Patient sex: M
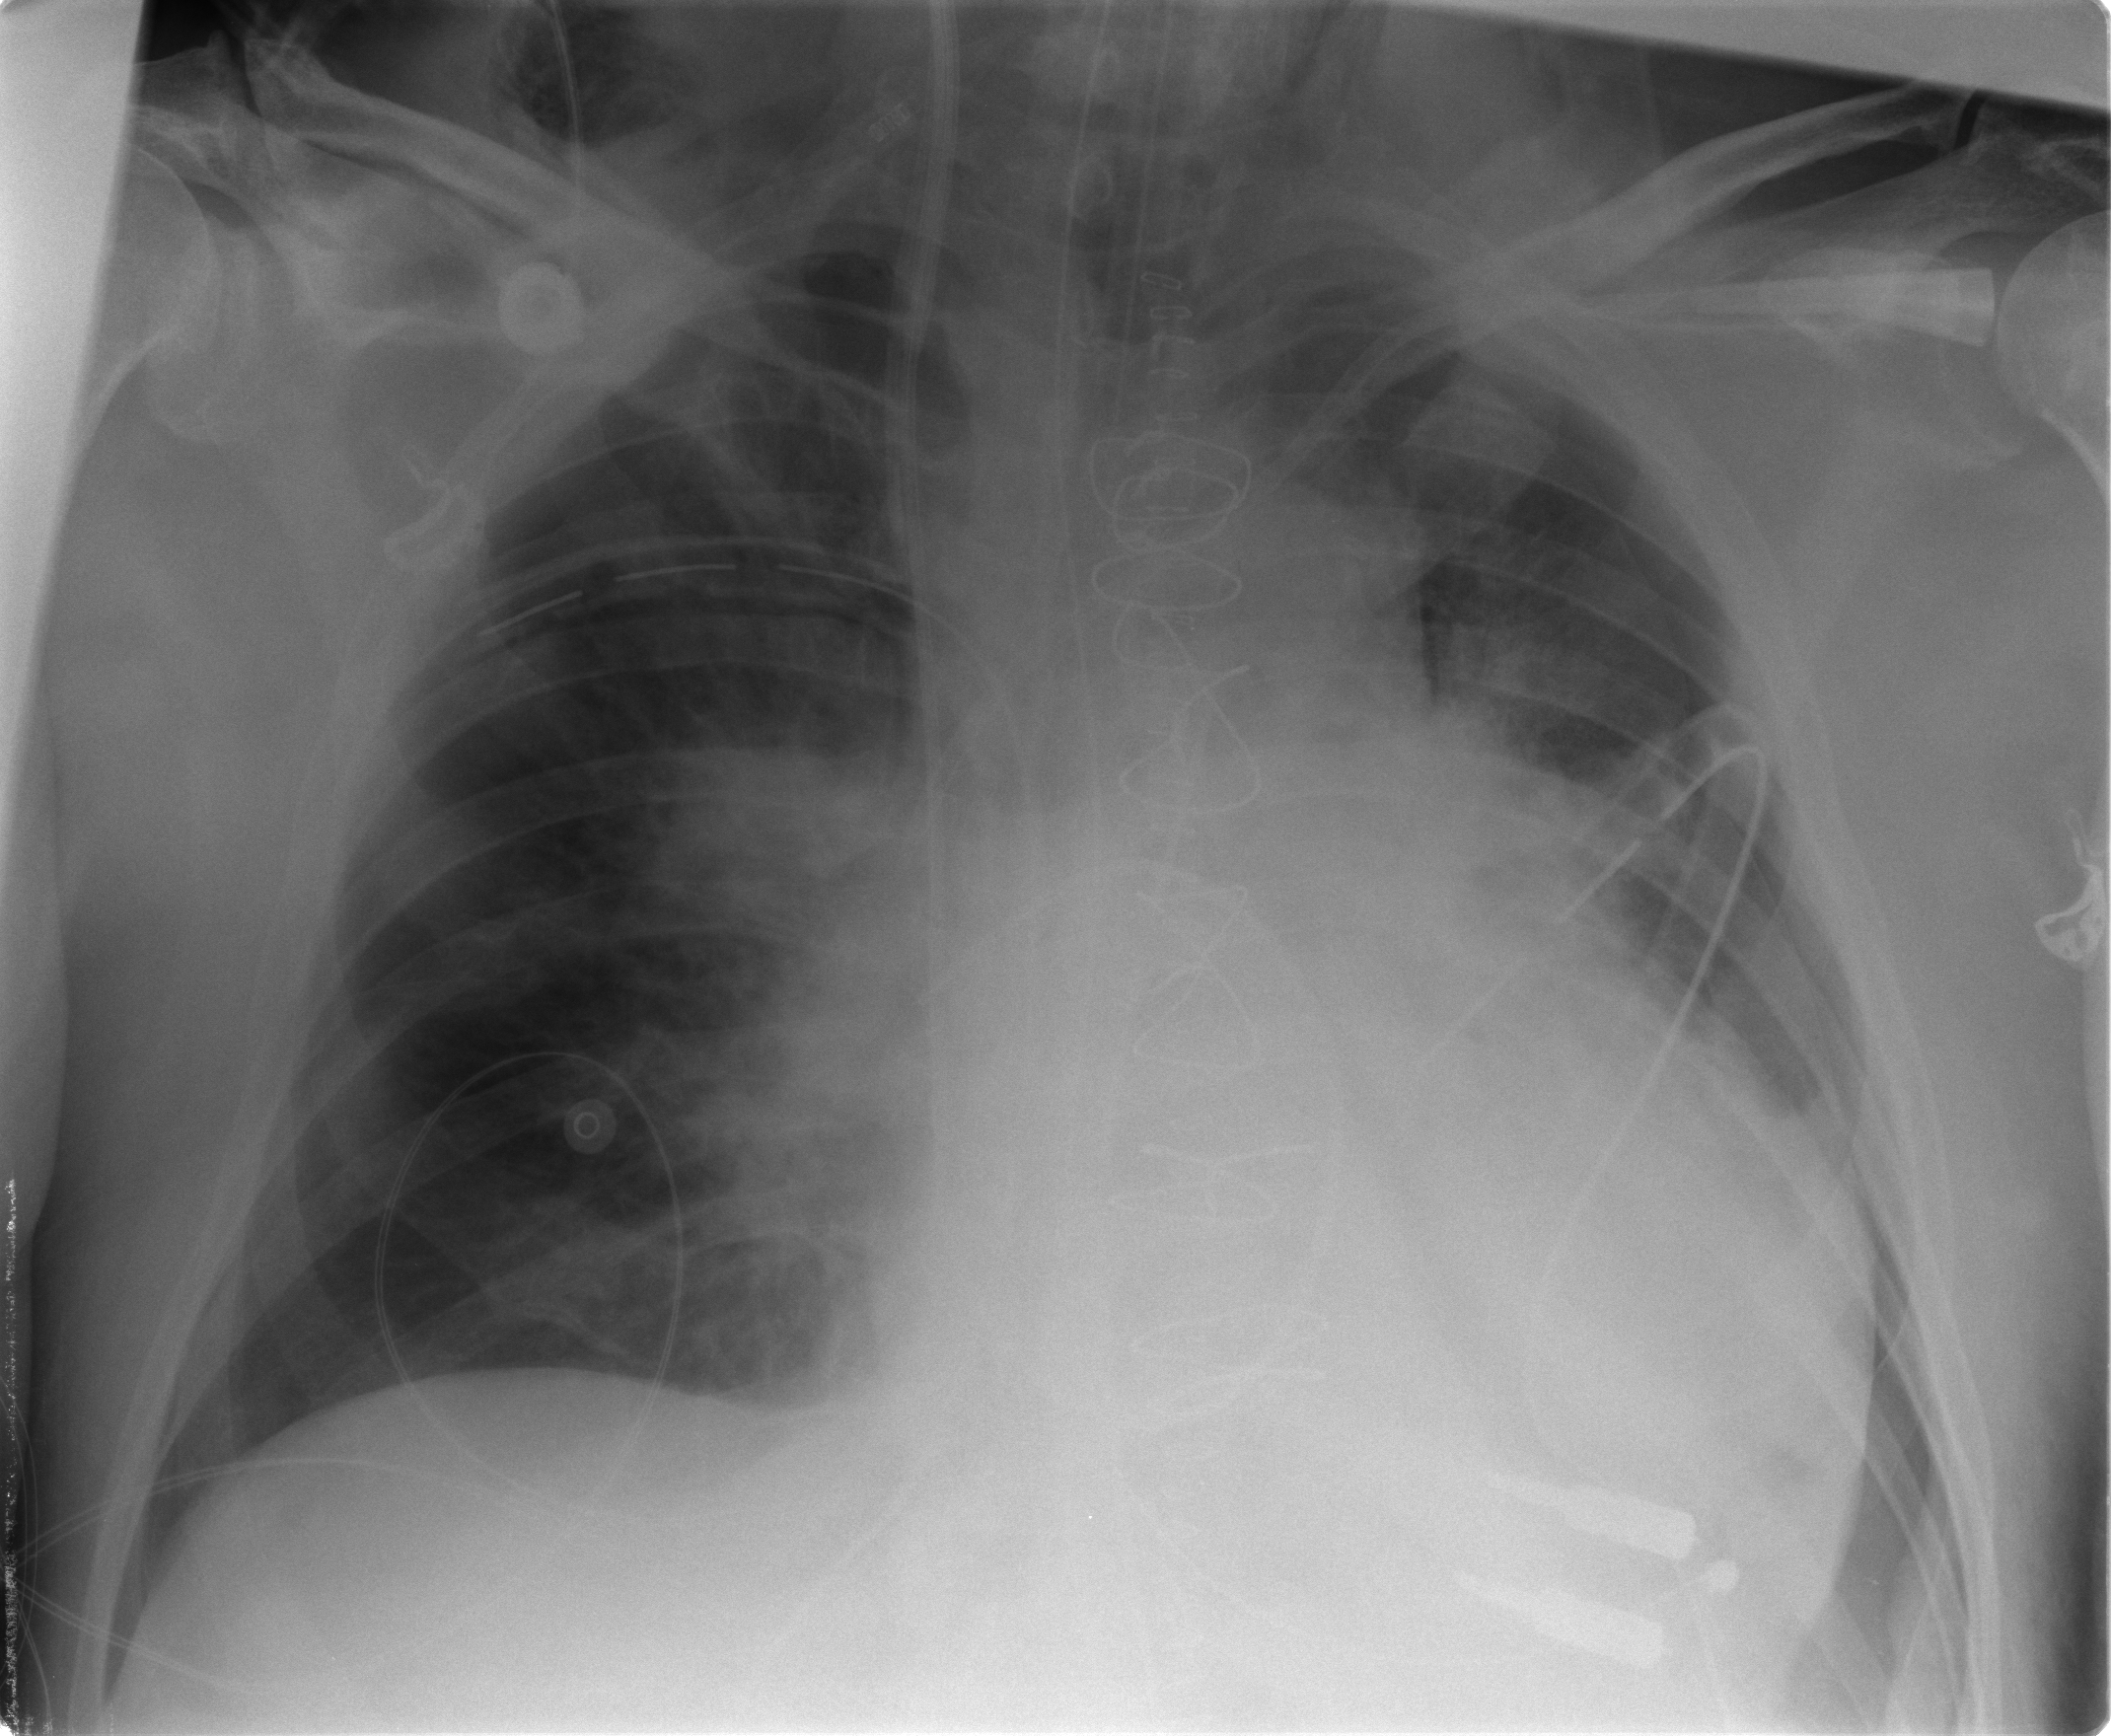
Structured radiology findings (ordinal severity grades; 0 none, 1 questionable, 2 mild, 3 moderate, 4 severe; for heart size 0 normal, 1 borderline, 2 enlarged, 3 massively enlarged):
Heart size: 2
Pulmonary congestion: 2
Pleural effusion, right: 0
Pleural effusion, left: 2
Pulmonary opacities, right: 2
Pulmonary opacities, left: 2
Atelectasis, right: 2
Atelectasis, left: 2